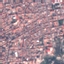
Land use / land cover: Residential